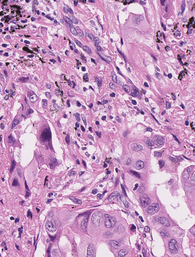
Tumor epithelial tissue: yes
Tumor-associated stroma tissue: yes
Normal tissue: no